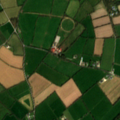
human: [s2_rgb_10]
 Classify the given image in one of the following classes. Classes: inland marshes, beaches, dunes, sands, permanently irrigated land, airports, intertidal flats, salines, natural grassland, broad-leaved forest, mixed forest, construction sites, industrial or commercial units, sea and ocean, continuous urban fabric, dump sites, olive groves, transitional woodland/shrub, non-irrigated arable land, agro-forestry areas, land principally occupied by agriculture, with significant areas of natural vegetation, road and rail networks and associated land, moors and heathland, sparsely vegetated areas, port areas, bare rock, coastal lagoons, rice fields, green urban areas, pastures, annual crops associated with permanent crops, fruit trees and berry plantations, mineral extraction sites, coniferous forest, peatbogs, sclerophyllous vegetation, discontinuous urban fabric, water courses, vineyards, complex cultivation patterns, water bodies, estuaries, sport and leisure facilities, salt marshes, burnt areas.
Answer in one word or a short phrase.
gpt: non-irrigated arable land, pastures